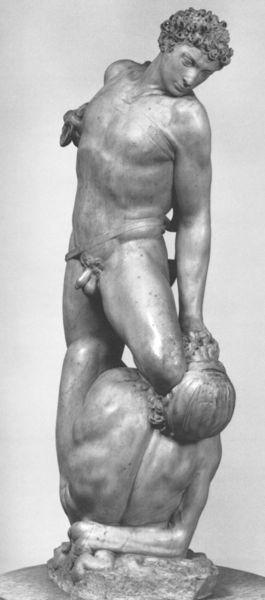
Titel: Die Ehre, die über die Arglist triumphiert
Künstler: Vincenzo Danti
Institution: Florenz, Bargello
Schlagwörter: akt, hand, kampf, kopf, körper, mann, nackt, brust, haar, marmor, nase, rücken, jung, arm, arme, gesicht, sockel, stein, tod, figur, person, locken, skulptur, statue, beine, haltung, geschlecht, penis, knien, sieg, muskel, opfer, stellung, töten, bezwingen, gemächte, r